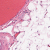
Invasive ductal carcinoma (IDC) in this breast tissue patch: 0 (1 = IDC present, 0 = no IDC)